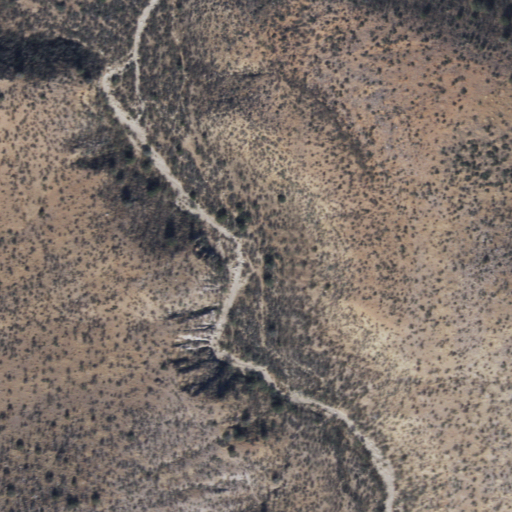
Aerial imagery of valley in Arizona named Holdup Canyon containing only shrub